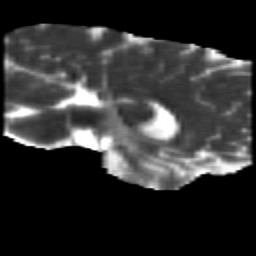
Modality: MD
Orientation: sagittal
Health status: healthy
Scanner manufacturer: siemens
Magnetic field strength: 3 T
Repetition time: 10 s
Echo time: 0.092 s